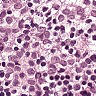
Metastatic tissue present: yes